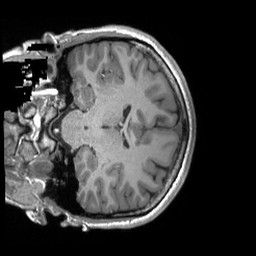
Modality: T1w
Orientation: coronal
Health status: ill
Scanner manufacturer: siemens
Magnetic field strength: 3 T
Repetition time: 2.3 s
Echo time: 0.00243 s